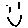
Label: smiley face